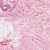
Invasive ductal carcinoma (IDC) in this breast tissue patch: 0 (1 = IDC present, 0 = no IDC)